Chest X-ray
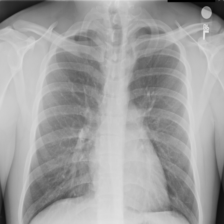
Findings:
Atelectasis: negative
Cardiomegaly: negative
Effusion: negative
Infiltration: negative
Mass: negative
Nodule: negative
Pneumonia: negative
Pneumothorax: negative
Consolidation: negative
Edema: negative
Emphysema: negative
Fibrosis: negative
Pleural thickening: negative
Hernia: negative